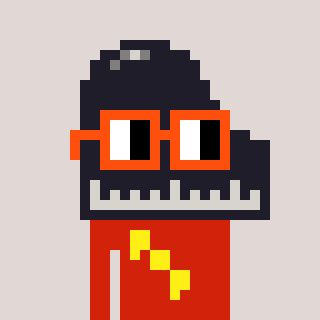
a pixel art character with square orange glasses, a piano-shaped head and a red-colored body on a warm background